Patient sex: F
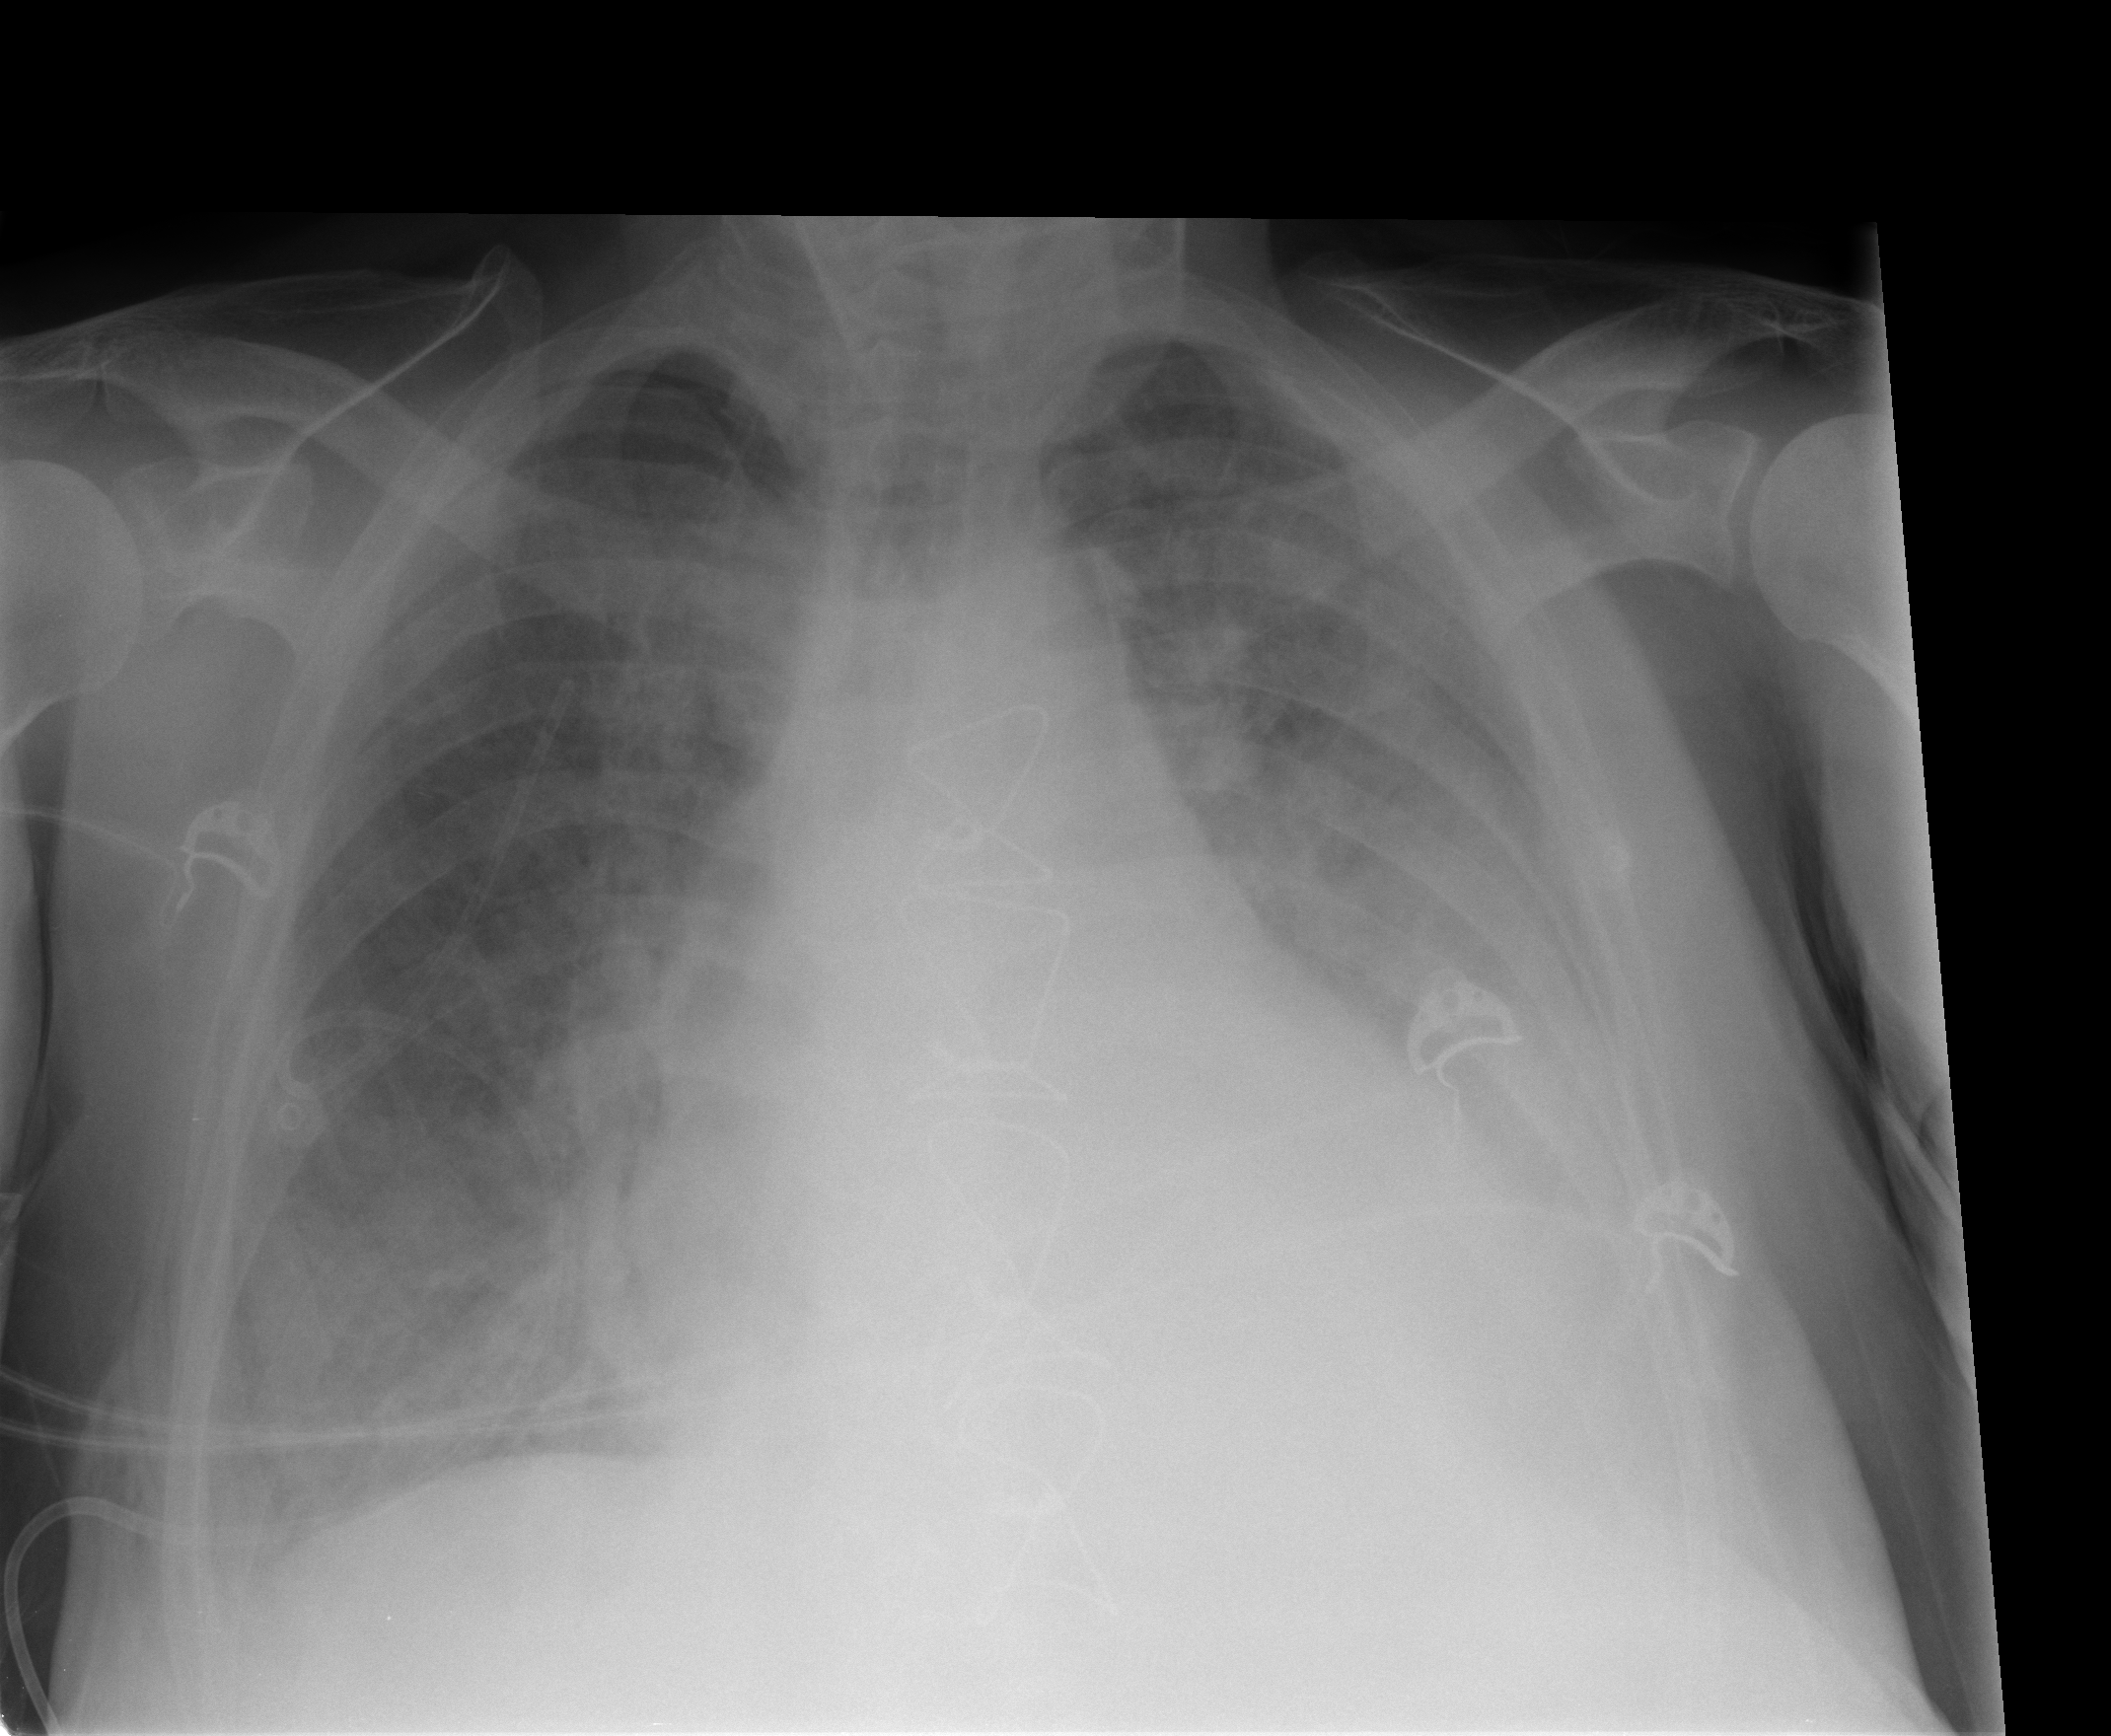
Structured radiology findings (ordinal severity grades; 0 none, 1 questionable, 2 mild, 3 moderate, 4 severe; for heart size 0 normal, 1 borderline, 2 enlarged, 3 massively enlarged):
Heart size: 2
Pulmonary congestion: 1
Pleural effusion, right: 0
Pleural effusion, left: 2
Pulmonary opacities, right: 0
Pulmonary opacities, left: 0
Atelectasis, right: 2
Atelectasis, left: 2